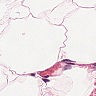
Metastatic tissue present: no